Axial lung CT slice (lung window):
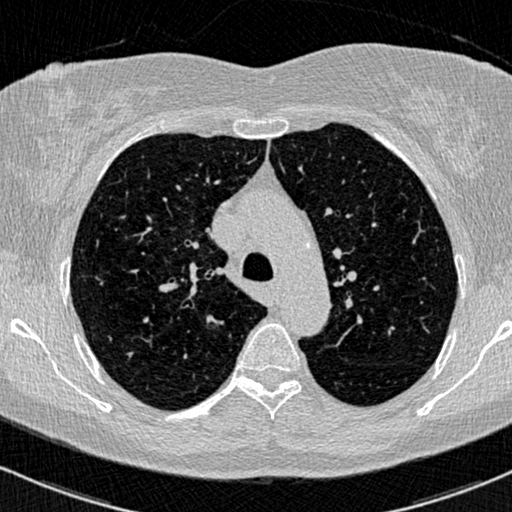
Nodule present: no